Question: I'm looking for a way to apply a function to either specified labels, or to all labels that are included in the plot. The goal is to have neat human readable labels that derive from the default labels, without having to specify each.
To demonstrate what I am looking for in terms of the input variable names and the output, I am including an example based on the 'starwars' data set, that uses the versatile 'snakecase::to_sentence_case()' function, but this could apply to any function, including ones that expand short variable names in pre-determined ways:
'''
library(tidyverse)
library(snakecase)
starwars %>%
filter(mass < 1000) %>%
mutate(species = species %>% fct_infreq %>% fct_lump(5) %>% fct_explicit_na) %>%
ggplot(aes(height, mass, color=species, size=birth_year)) +
geom_point() +
labs(
x = to_sentence_case("height"),
y = to_sentence_case("mass"),
color = to_sentence_case("species"),
size = to_sentence_case("birth_year")
)
'''
Which produces the following graph:

The graph is the desired output, but requires that each of the labels be specified by hand, increasing the possibility of error if the variables are later changed. Note that if I had not specified the labels, all the labels would have been applied automatically, but with the variable names instead of the prettier versions.
This issue seems to be somewhat related to what the 'labeller()' function is intended for, but it seems that it only applies to facetting. Another related issue is raised in <URL>. However, both of these seem to apply only to contained within the data, not to the that are being used in the plot, which is what I am looking for.
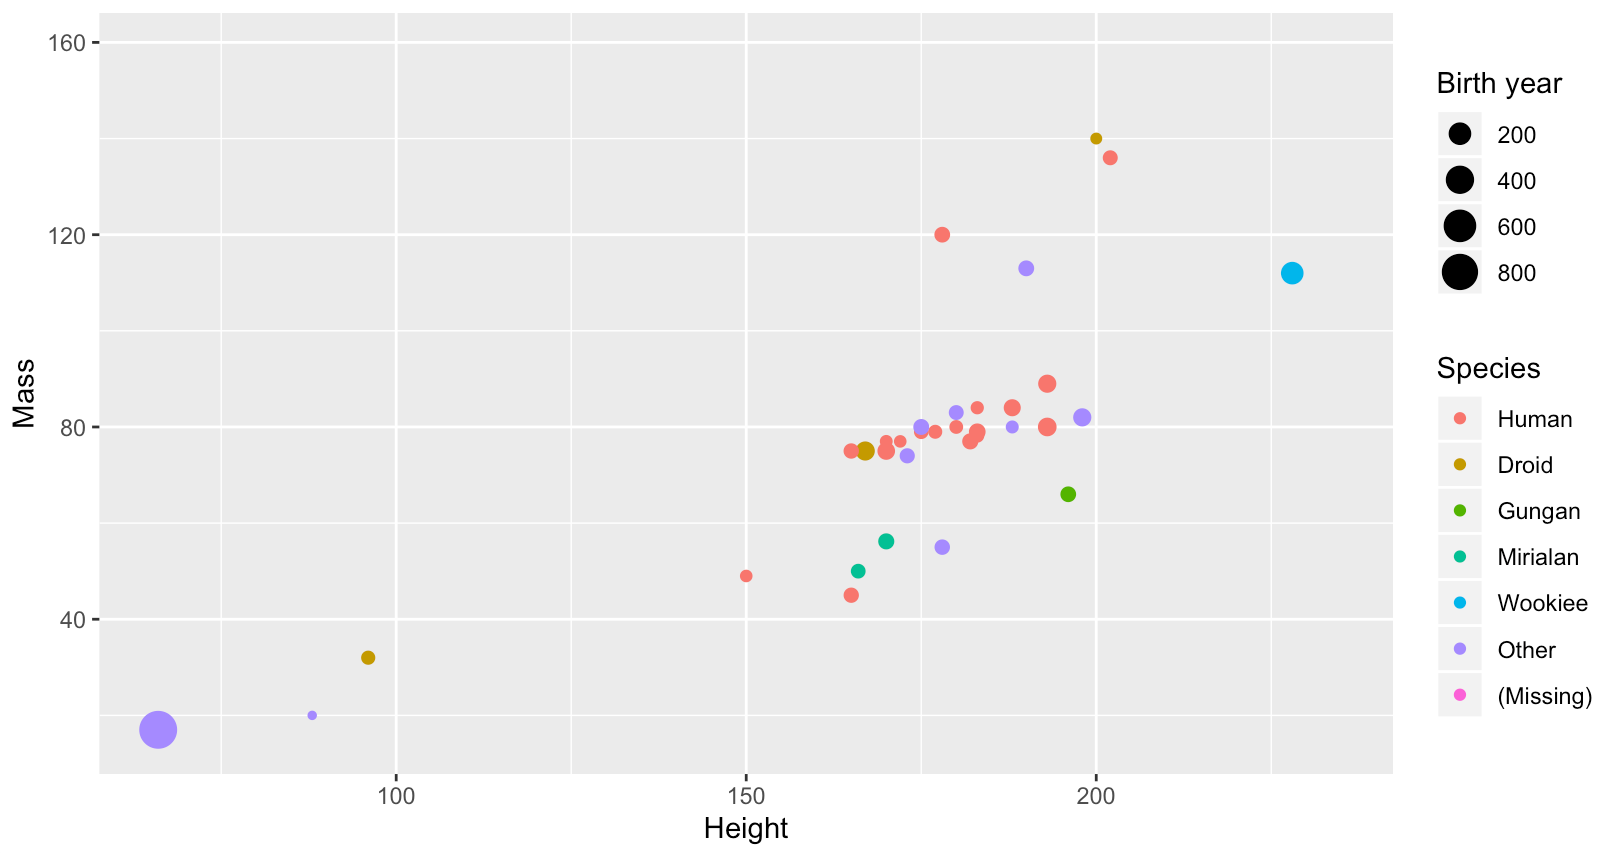
Answer: The very helpful answer by @z-lin demonstrated to me a simple way to do this by simply modifying the plot object before printing.
The intended result can be achieved with the help of 'gg_apply_labs()', a short function that will apply an arbitrary string processing function to the $labels of a plot object. The resulting code should be a self-contained illustration of this approach:
'''
# Packages
library(tidyverse)
library(snakecase)
# This applies fun to each label present in the plot object
#
# fun should accept and return character vectors, it can either be a simple
# prettyfying function or it can perform more complex lookup to replace
# variable names with variable labels
gg_apply_labs <- function(p, fun) {
p$labels <- lapply(p$labels, fun)
p
}
# This gives the intended result
# Note: The plot is assigned to a named variable before piping to apply_labs()
p <- starwars %>%
filter(mass < 1000) %>%
mutate(species = species %>% fct_infreq %>% fct_lump(5) %>% fct_explicit_na) %>%
ggplot(aes(height, mass, color=species, size=birth_year)) +
geom_point()
p %>% gg_apply_labs(to_sentence_case)
# This also gives the intended result, in a single pipeline
# Note: It is important to put in the extra parentheses!
(starwars %>%
filter(mass < 1000) %>%
mutate(species = species %>% fct_infreq %>% fct_lump(5) %>% fct_explicit_na) %>%
ggplot(aes(height, mass, color=species, size=birth_year)) +
geom_point()) %>%
gg_apply_labs(to_sentence_case)
# This DOES NOT give the intended result
# Note: The issue is probably order precedence
starwars %>%
filter(mass < 1000) %>%
mutate(species = species %>% fct_infreq %>% fct_lump(5) %>% fct_explicit_na) %>%
ggplot(aes(height, mass, color=species, size=birth_year)) +
geom_point() %>%
gg_apply_labs(to_sentence_case)
'''